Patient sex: F
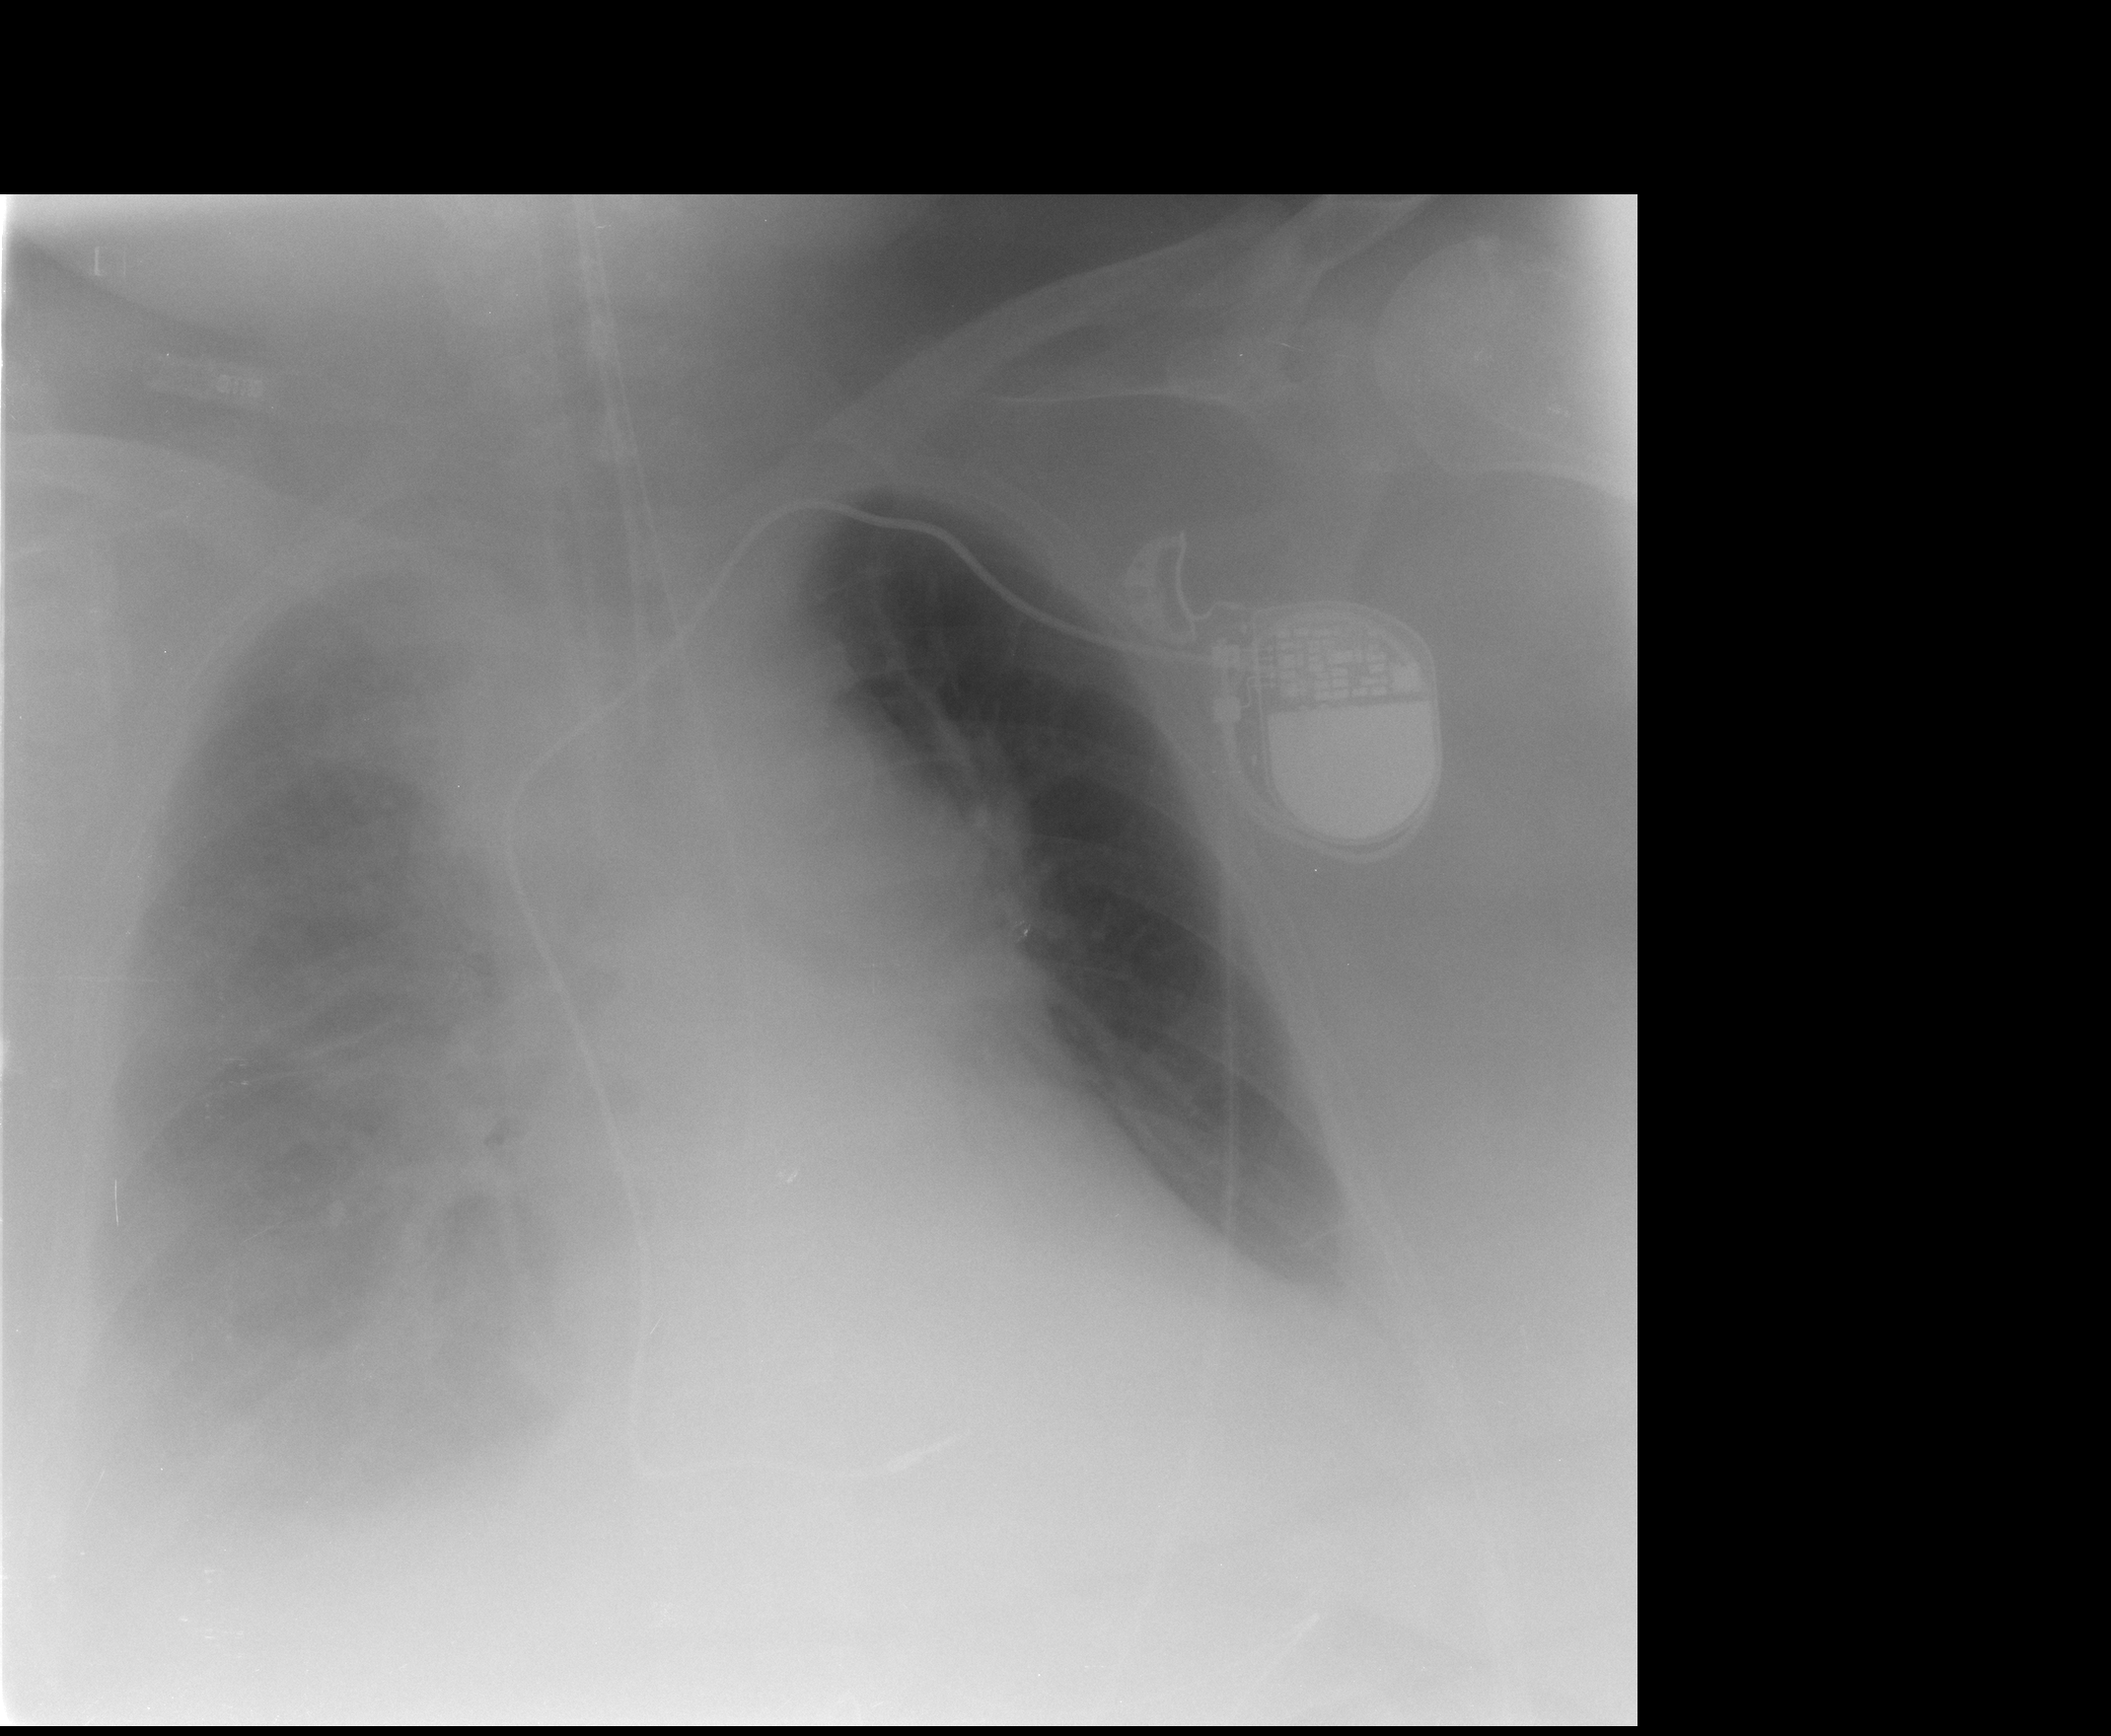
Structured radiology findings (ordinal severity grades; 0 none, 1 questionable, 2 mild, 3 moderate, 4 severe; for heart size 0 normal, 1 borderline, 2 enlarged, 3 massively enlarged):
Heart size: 2
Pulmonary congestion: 1
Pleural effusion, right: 3
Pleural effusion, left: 2
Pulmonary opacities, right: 0
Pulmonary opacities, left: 0
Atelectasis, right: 2
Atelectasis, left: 2